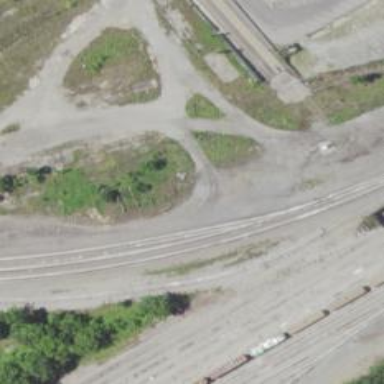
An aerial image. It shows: Railway track.